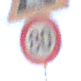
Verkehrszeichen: Geschwindigkeit80
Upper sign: BeweglicheBruecke
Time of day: MorningAfternoon
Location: Outdoor (Suburban)
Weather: PartlyCloudy
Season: NotSpecified
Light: Natural